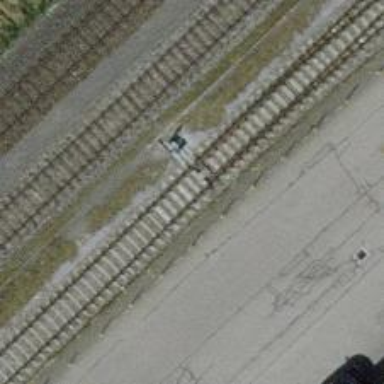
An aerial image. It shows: Railway switch.